Question: (Draco has provided an excellent idea in the checked response below.)
This crash occurs in the program when a custom URL is handled by the app delegate, then an operation is started on another thread. Sometimes the operation finishes and I can see the results in the UI. But it is always crashing.
This only happens when running without the debugger. Here is the crash log:
'''
0 libobjc.A.dylib 0x37d9ff7e objc_msgSend + 22
1 CoreData 0x3634bbd2 -[_PFManagedObjectReferenceQueue _processReferenceQueue:] + 934
2 CoreData 0x3634efd0 _performRunLoopAction + 196
3 CoreFoundation 0x359d2b14 __CFRUNLOOP_IS_CALLING_OUT_TO_AN_OBSERVER_CALLBACK_FUNCTION__ + 12
4 CoreFoundation 0x359d0d50 __CFRunLoopDoObservers + 252
5 CoreFoundation 0x359d10aa __CFRunLoopRun + 754
6 CoreFoundation 0x3595449e CFRunLoopRunSpecific + 294
7 CoreFoundation 0x35954366 CFRunLoopRunInMode + 98
8 GraphicsServices 0x375f0432 GSEventRunModal + 130
9 UIKit 0x33460cce UIApplicationMain + 1074
10 myApp 0x000e2770 main (main.m:15)
11 myApp 0x000e2728 start + 32
'''
It looks like its trying to respond to an event or, more specifically, a notification. If that's the case, I'm guessing that the tageted observer has been removed or the object it was added to has been deallocated.
Is there a way I can intercept notifications and have a look at what's in them? If I could, I can probably identify which observer is missing, or at least narrow it down.
---
Update added to address WrightsCS's point about All Exceptions breakpoint. These are both set to Break On Throw, all exceptions. (Break on catch doesn't work either.)

How does this work when there is no exception, no crash, while running in the debugger?
Update 2
Re-titled to provide a more general scope of searches by other users.
Was: "App crashes without debugger, but not with. What does the crash log tell me?"
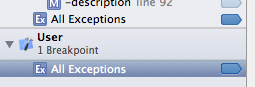
Answer: This doesn't answer your explicit question, but it does answer the implied question:
You can look at more than just the crash logs in XCode Organizer. Take a look at the Console output in the Organizer Devices section; look at the device that had the crash and click on Console. You should be able to see the debugging output from the NSLog statements there, even if it's not running with the debugger.
You can look at this in XCode while the application is running, even if the debugger is not running.
The console shows more than your application's output, so you will have to sift through it to see your applications outputs. You will see the application name on the corresponding lines.
You can do this with code compiled for Debug, Ad-Hoc, or Release. Try it with someone else's app. (Try it with Twitter. You will see some debug logging there. Try it with Safari. You might see your other suspended apps being killed by jetsam.)
You may not be able to see the line it crashed on, but you should be able to narrow it down by judiciously inserting some debug code.